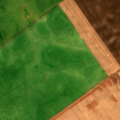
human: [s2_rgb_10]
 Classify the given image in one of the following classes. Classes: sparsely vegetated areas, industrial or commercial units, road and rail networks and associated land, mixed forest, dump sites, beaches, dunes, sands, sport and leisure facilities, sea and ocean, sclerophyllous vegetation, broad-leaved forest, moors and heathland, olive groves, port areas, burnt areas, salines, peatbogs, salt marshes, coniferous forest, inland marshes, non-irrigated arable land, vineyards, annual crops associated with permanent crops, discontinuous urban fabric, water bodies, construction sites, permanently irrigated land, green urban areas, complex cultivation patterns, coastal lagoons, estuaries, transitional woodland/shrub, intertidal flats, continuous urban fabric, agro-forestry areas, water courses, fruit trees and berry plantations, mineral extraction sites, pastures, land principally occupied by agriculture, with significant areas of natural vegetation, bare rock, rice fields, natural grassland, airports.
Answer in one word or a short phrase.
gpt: non-irrigated arable land